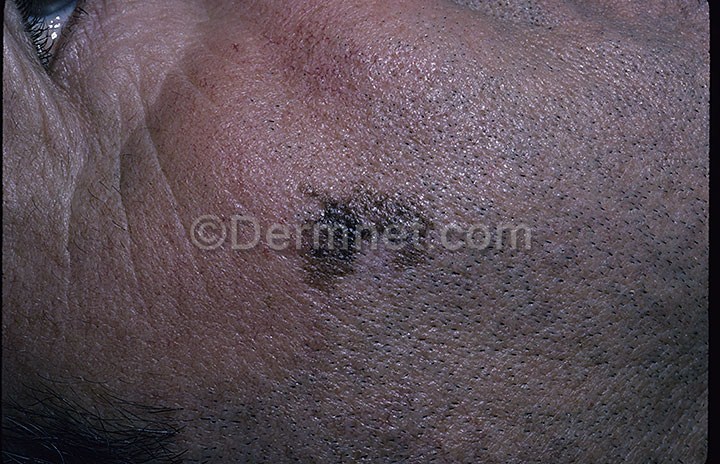
Disease: Melanoma Skin Cancer Nevi and Moles